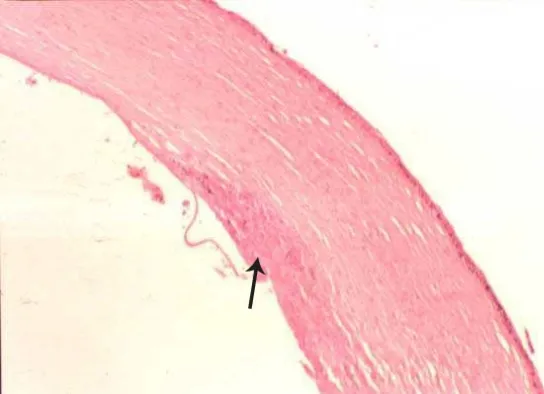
Section showing intact epithelium, with deep stromal infiltrates (arrow) (Hematoxylin and Eosin stain, x20).
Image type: pathology (h&e)